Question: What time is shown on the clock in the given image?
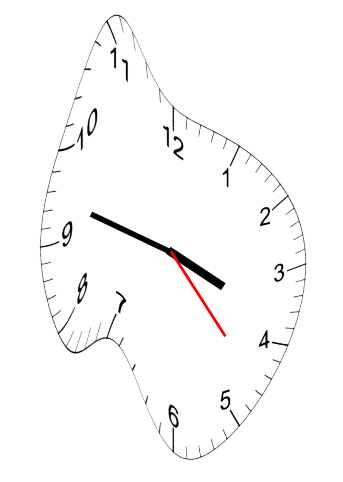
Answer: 03:47:23